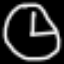
Label: clock